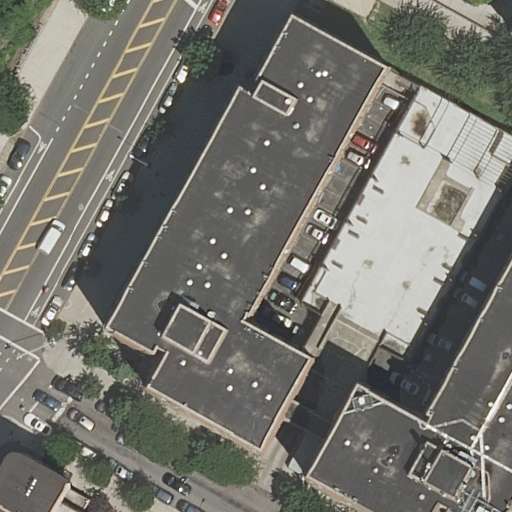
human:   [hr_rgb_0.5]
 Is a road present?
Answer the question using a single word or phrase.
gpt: yes

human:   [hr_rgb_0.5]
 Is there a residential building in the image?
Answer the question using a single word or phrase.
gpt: yes

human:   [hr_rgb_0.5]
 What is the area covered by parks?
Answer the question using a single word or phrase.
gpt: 10610m2

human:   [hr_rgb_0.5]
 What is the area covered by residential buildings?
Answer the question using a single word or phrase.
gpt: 3047m2

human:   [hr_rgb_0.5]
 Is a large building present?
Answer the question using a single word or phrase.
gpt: yes

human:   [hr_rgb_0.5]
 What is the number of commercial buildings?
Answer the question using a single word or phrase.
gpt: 0

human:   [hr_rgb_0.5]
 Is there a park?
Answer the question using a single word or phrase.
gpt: yes

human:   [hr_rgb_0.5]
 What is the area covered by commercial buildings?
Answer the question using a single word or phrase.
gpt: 0m2

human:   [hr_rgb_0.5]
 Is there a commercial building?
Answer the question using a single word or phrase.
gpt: no

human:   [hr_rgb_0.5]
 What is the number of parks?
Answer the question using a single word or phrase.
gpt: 1

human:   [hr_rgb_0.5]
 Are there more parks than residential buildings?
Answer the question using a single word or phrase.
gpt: no

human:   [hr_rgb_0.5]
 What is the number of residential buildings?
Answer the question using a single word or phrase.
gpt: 5

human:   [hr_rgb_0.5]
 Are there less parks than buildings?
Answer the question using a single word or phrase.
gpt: yes

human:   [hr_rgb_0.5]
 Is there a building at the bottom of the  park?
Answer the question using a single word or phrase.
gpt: yes

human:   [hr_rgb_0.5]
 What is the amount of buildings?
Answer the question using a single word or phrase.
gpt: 5

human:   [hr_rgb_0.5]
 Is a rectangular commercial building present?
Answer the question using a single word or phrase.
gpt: no

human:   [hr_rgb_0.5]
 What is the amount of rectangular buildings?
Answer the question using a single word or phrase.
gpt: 2

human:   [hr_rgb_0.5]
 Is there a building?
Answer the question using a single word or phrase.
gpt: yes

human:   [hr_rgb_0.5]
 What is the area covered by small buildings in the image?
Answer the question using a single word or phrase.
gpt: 108m2

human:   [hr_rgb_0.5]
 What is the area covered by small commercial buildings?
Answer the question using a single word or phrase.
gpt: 0m2

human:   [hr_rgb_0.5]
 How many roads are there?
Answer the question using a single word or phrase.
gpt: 3

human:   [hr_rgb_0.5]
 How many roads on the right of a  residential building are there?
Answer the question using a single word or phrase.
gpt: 3

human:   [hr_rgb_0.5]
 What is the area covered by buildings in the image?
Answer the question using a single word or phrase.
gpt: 3047m2

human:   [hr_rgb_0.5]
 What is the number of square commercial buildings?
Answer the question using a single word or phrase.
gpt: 0

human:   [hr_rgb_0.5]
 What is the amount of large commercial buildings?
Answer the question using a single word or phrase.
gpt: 0

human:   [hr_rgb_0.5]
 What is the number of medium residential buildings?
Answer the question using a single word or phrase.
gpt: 0

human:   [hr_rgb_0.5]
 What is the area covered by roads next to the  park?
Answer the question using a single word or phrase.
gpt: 0m2

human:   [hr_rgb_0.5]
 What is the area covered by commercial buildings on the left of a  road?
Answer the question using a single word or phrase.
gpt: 0m2

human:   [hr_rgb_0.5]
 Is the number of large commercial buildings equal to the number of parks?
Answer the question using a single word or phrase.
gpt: no

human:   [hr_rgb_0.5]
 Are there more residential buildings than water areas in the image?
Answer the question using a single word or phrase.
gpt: yes

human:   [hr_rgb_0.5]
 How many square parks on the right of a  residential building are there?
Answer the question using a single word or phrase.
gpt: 0

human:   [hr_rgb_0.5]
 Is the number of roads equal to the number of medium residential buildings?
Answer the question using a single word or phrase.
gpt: no

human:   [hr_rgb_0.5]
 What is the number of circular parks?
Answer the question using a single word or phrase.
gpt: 0

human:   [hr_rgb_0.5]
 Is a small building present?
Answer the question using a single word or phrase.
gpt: yes

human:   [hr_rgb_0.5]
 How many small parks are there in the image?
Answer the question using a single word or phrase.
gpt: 0

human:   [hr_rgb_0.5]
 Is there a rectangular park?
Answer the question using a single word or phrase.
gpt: yes

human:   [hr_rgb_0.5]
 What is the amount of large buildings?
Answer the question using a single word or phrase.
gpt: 2

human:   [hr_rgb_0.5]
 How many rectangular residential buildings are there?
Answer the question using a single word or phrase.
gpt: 2

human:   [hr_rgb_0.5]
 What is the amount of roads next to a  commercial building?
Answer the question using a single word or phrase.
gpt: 0

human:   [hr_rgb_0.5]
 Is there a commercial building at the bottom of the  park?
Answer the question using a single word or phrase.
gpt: no

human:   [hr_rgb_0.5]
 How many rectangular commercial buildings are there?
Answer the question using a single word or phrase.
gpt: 0

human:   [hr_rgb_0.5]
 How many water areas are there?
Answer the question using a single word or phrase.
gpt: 0

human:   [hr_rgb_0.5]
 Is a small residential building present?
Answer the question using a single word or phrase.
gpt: yes

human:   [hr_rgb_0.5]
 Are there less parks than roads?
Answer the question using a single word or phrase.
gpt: yes

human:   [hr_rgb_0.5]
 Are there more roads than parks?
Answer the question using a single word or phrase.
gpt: yes

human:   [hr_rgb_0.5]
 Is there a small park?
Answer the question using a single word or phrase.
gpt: no

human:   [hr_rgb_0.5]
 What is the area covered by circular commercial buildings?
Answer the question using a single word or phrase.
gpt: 0m2

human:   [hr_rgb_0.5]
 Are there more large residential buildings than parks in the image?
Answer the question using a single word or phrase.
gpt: yes

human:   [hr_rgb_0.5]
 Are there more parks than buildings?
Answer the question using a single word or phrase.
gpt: no

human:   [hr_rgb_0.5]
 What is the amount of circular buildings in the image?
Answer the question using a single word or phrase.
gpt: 0

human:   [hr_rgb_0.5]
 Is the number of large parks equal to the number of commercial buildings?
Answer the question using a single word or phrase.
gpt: no

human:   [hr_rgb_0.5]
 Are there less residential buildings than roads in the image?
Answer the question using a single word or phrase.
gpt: no

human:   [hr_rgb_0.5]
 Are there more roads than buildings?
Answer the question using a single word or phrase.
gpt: no

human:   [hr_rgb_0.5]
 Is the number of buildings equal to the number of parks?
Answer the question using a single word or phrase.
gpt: no

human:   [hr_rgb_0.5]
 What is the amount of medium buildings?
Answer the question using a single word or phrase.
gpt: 0

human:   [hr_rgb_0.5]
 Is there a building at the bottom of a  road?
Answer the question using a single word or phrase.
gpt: yes

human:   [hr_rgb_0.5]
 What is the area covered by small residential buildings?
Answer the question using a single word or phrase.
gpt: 108m2

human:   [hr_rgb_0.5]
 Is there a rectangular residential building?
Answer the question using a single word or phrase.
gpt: yes

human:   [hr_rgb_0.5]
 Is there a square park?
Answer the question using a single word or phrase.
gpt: no

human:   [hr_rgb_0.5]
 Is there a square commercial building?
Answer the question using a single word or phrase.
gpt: no

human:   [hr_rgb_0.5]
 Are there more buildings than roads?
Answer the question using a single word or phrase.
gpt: yes

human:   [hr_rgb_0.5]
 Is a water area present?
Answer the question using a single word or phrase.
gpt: no

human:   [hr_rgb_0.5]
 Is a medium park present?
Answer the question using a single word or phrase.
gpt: no

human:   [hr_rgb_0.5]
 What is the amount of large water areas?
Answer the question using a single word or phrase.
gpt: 0